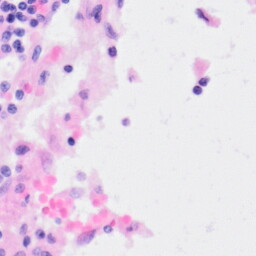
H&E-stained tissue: Kidney